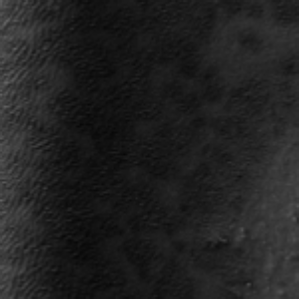
Label: frost